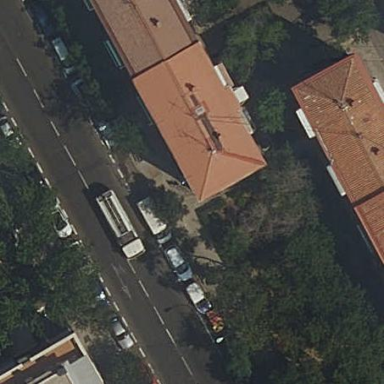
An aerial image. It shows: Image showing building with apartments.